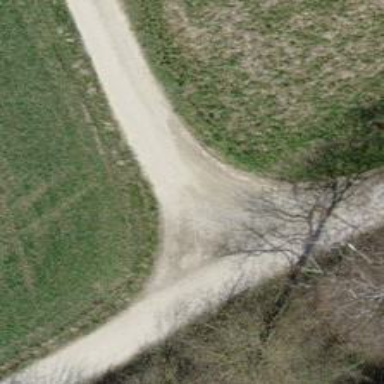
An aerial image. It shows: Compacted track road with grade3 tracktype.